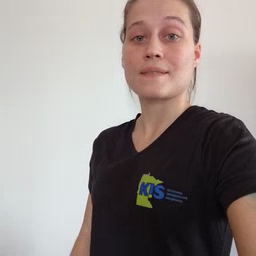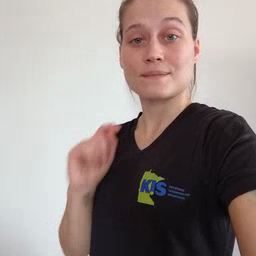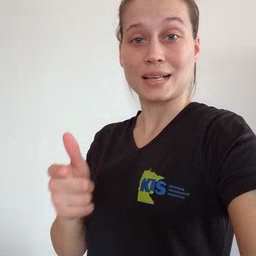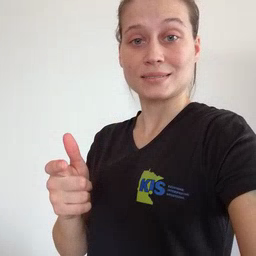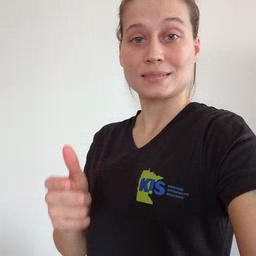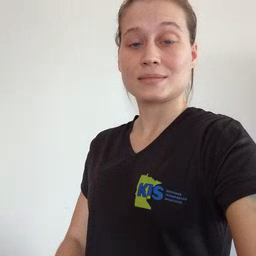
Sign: fast